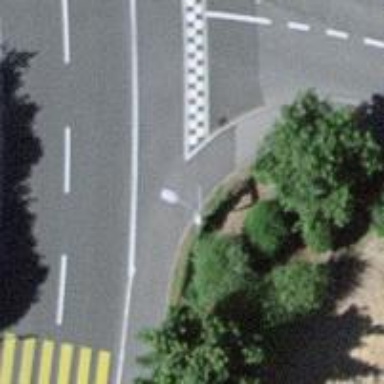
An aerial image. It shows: Kerb serving as barrier.